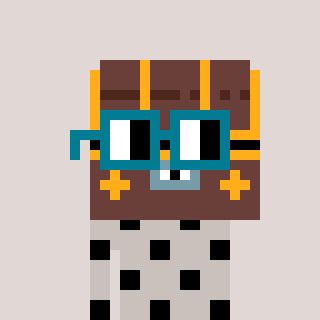
a pixel art character with square dark green glasses, a treasure chest-shaped head and a foggrey-colored body on a warm background